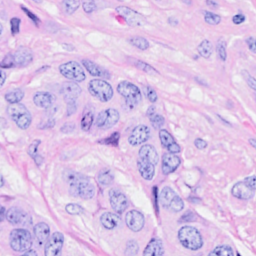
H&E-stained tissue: Breast